Interaction volume radius: 10 \u00c5
Interaction volume height: 15 \u00c5
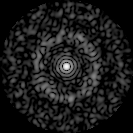
Disorder parameter: 0.8375